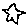
Label: star